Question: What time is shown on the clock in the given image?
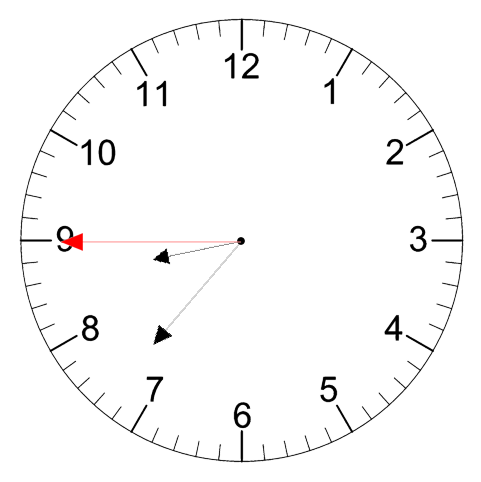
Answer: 08:36:45